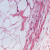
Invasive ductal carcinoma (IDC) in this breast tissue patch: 0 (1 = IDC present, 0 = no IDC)